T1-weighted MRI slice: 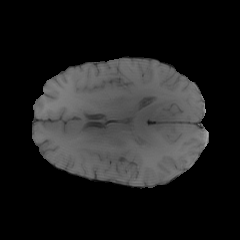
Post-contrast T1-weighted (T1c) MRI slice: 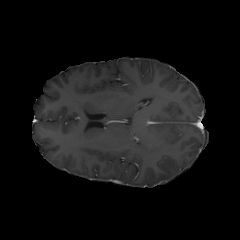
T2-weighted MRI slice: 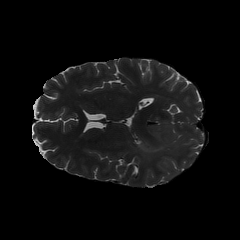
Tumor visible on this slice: yes